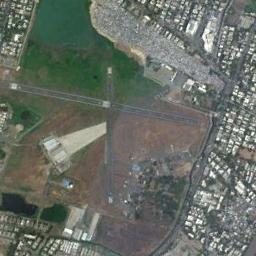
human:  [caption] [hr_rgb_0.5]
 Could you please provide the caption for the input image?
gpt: Two crossed runways in this airport surrounded by residential areas .

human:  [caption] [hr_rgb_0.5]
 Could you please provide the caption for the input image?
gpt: There is almost no vegetation near the airport, And there are many blue houses .

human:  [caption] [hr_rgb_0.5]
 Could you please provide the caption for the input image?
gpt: There is an airport surrounded by many buildings next to a lake .

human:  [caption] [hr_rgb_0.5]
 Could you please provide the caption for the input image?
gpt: An airport with two intersecting runways and an open area on the lawn and dense residential areas around the airport .

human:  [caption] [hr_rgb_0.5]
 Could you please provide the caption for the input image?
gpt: There are many buildings of different sizes and shapes at the airport .